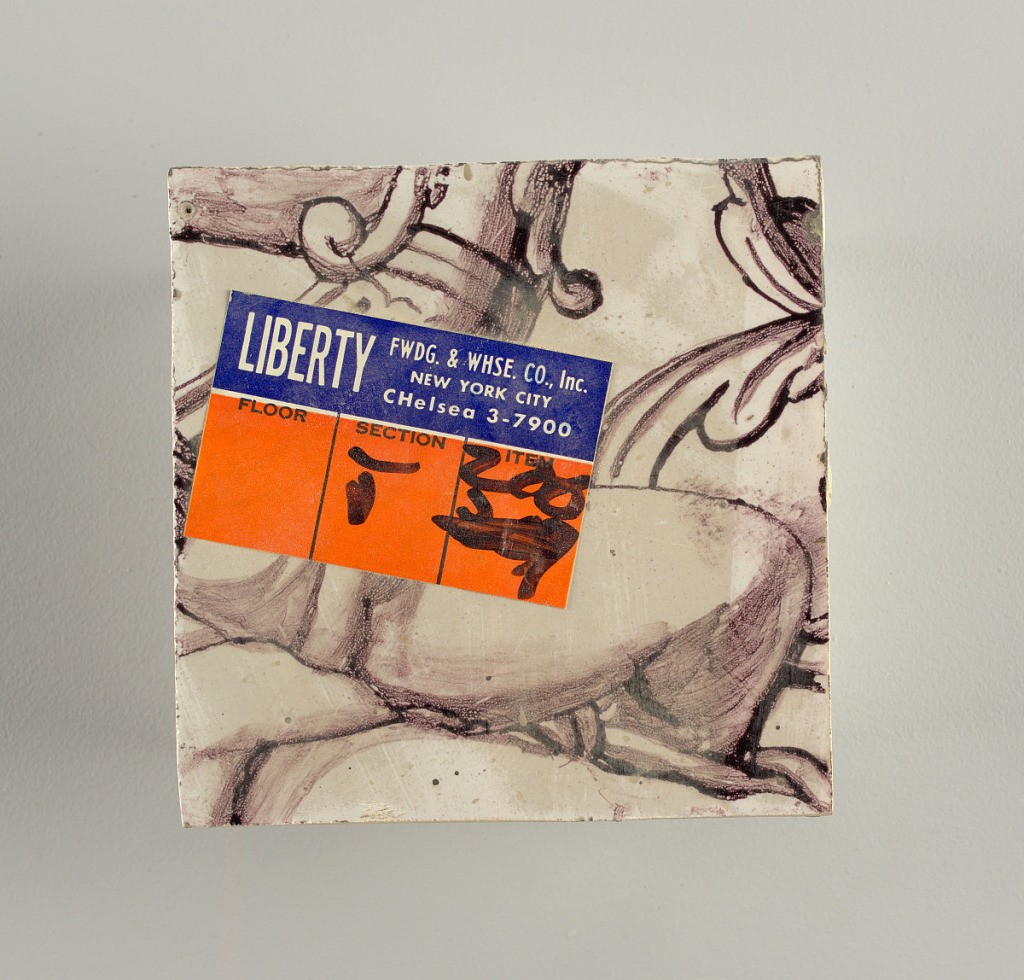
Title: Wall facing
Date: ca. 1725
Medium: tin-glazed earthenware, underglaze
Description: Two vertical rectangles, twenty-three tiles high.  A) Nine tiles wide at top; seven tiles wide at bottom.  B) Ten and one-half tiles wide.

Arabesque design of foliage.  A) with centered figure of Justice under a canopy.  B) with centered urn.